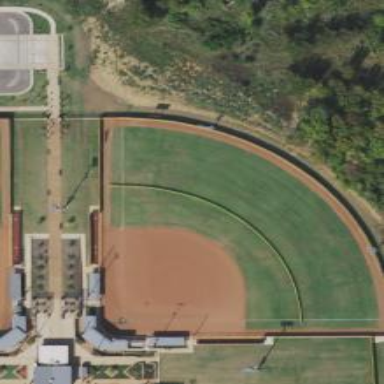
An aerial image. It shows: Softball pitch for leisure land activities.